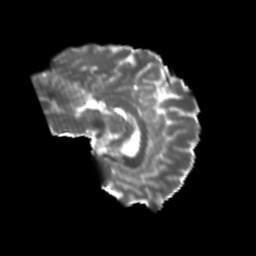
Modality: T2w
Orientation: sagittal
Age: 23
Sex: female
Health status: healthy
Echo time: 0.074 s